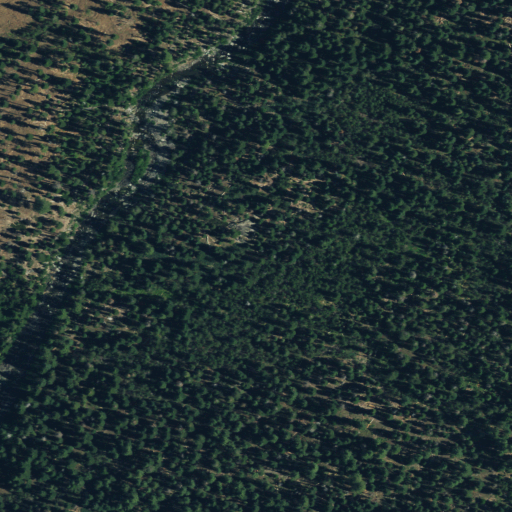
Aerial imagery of plain(s) in California named French Meadows containing evergreen forest and grassland